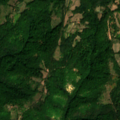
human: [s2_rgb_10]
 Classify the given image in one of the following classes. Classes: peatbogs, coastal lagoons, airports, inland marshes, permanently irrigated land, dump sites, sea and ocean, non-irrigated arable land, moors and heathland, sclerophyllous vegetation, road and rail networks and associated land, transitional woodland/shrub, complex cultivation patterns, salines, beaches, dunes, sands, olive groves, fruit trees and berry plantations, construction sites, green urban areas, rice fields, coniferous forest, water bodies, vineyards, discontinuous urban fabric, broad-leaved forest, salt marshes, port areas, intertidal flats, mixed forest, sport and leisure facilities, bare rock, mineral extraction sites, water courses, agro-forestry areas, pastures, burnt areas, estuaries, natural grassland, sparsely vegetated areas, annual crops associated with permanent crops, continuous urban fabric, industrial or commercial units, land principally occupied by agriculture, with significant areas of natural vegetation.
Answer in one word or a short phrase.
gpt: land principally occupied by agriculture, with significant areas of natural vegetation, broad-leaved forest